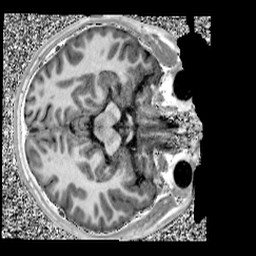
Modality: UNIT1
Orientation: axial
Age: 12
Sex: male
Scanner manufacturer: siemens
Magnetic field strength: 3 T
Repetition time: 4 s
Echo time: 0.00303 s